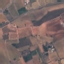
Land use / land cover class: PermanentCrop